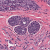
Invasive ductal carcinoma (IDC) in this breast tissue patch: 1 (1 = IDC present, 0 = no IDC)